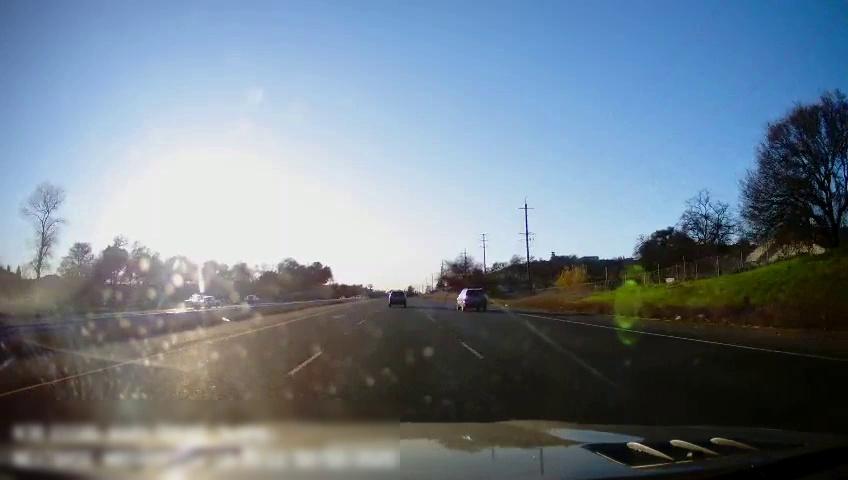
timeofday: Day
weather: Sunny
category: Drivable Space
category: Drivable Space
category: Vehicles | Car
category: Vehicles | Car
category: Vehicles | Car
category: Vehicles | Truck
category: Vehicles | Truck
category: Lanes | Alternate Lane
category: Lanes | Current Lane
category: Lanes | Current Lane
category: Lanes | Alternate Lane